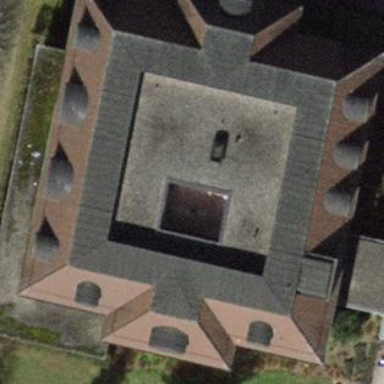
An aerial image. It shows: Hospital building with double saltbox roof shape.